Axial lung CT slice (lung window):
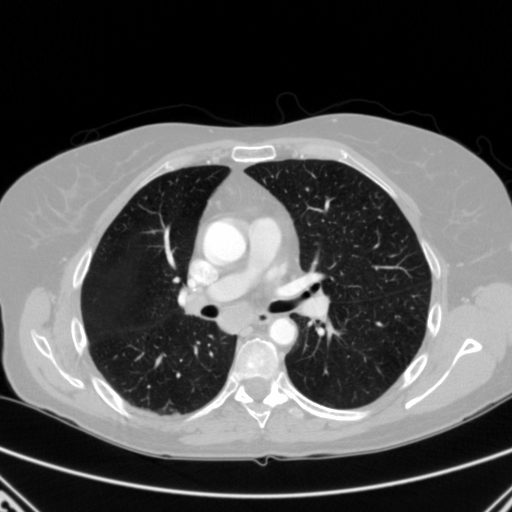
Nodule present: no